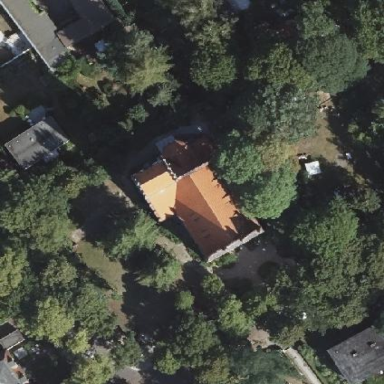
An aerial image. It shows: Church which is place of worship.